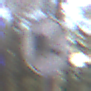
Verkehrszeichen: EndeUeberholverbotKraftfahrzeuge
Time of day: MorningAfternoon
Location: Outdoor (Nature)
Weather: Clear
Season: Winter
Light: Natural